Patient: sex M, age 57
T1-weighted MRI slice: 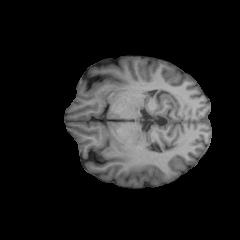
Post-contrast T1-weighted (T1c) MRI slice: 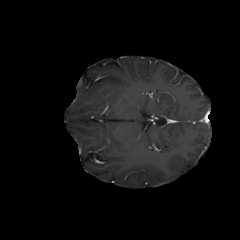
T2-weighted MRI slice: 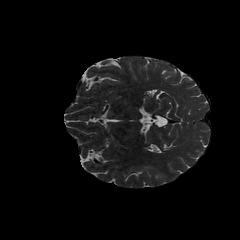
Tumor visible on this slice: no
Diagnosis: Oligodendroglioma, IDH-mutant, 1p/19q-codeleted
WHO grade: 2